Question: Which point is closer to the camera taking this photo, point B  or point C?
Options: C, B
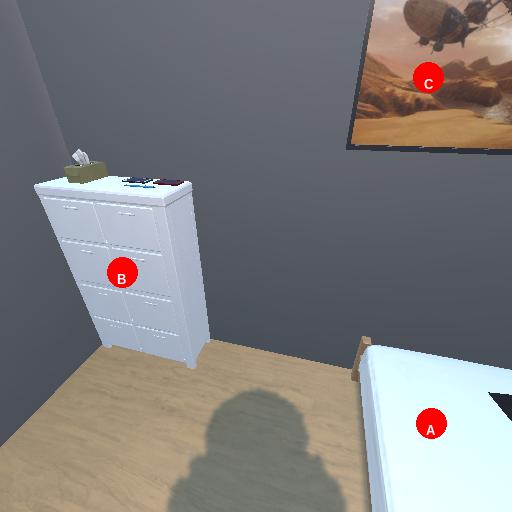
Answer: C